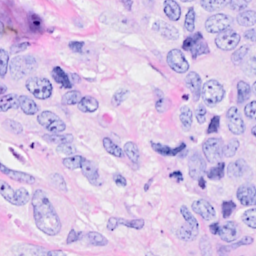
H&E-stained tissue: Breast